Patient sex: M
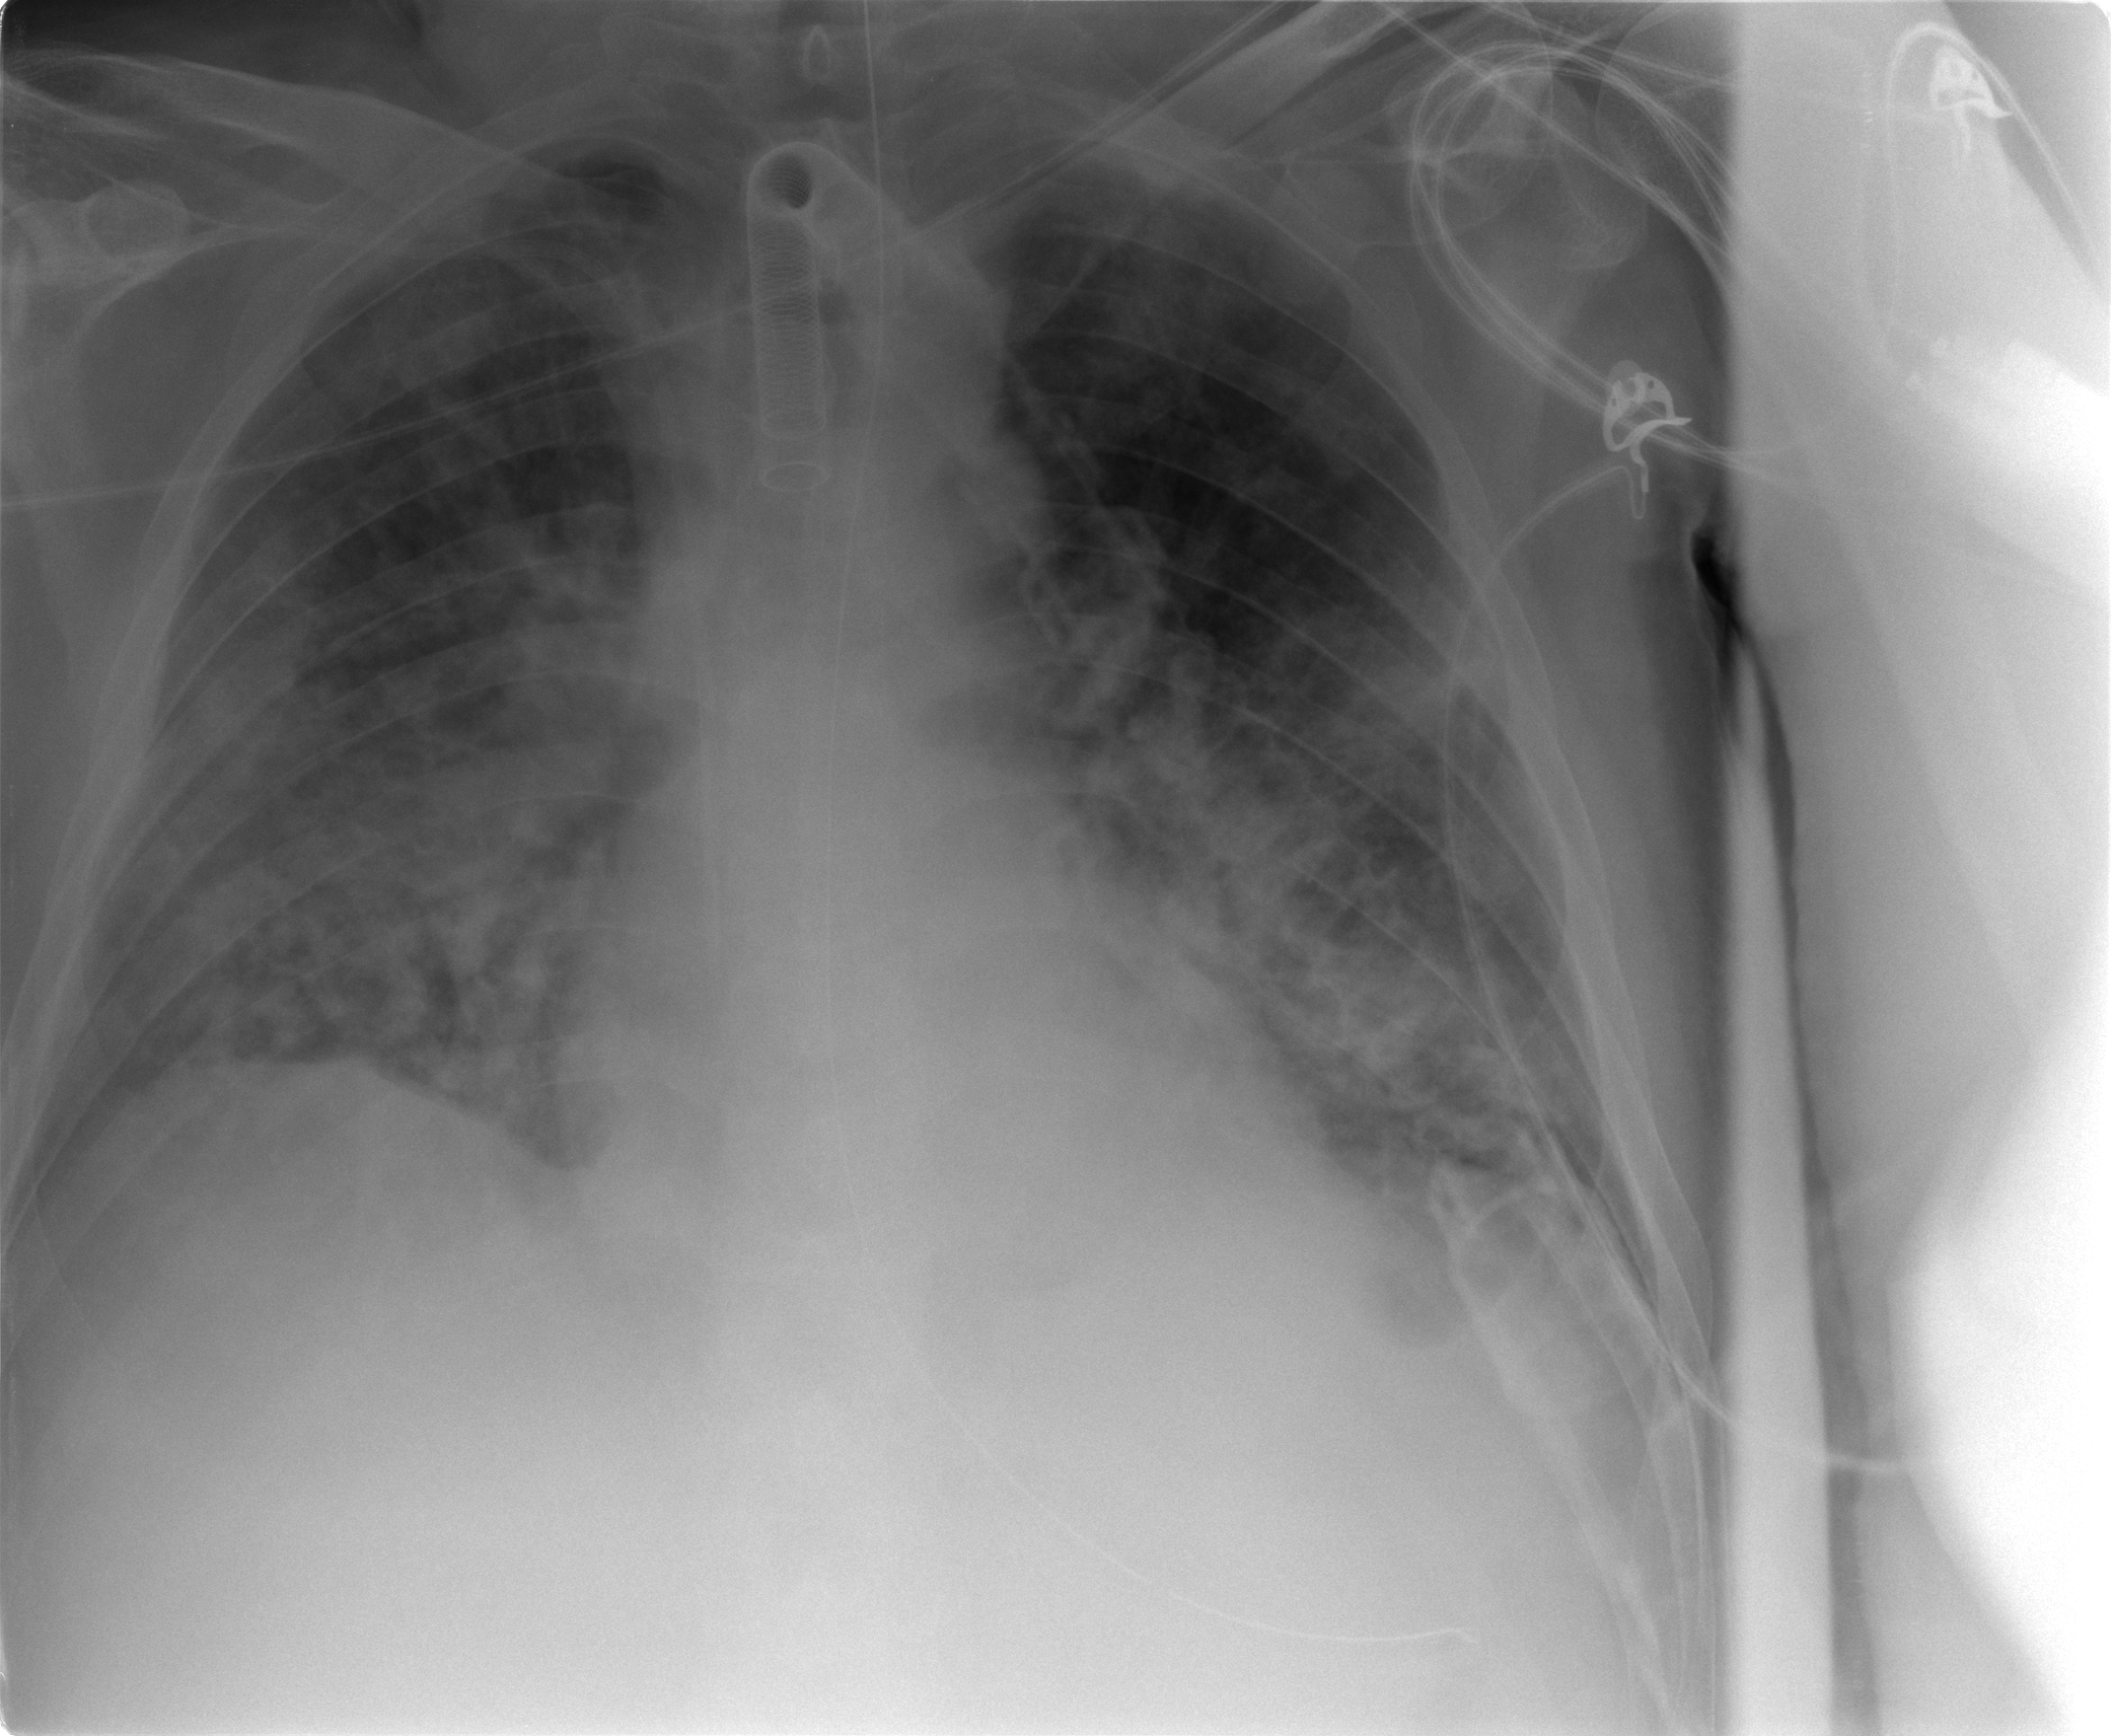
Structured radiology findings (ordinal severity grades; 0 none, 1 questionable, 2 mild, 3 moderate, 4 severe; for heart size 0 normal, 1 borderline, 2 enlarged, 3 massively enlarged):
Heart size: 0
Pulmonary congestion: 2
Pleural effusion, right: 2
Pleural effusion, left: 2
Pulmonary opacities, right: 3
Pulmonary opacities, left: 3
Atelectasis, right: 3
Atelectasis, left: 3